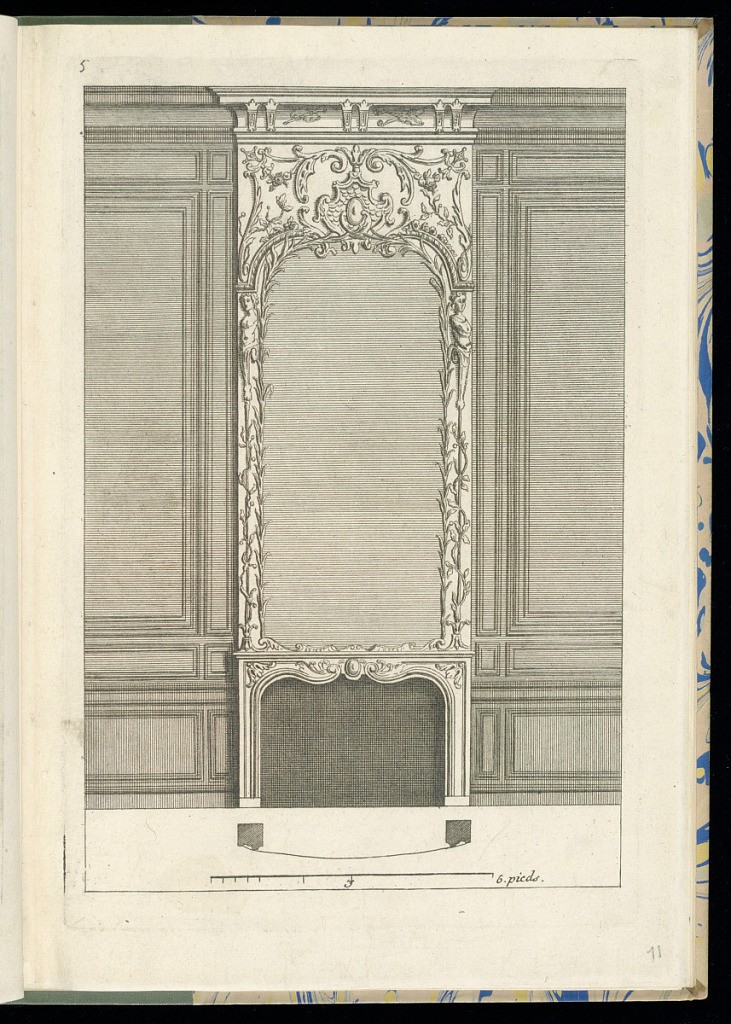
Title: Fireplace (Chimney Piece and Mantel) Design
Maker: Nicolas Guérard, French, ca.1648 – 1719
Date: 1715–19
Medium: Etching and engraving on laid paper
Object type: Print
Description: An interior wall elevation with a fireplace (chimney piece and mantel) design in the center, flanked by plain paneling with molding. The mantel is curvilinear with scrolling acanthus leaves and fleurons motifs with a central oval cartouche. The overmantel mirror frame is decorated with leaves, sprigs with leaves, scrolling leaves (rinceaux), and fleurons, with terminal herm figures in the upper corners supporting the arched panel above. The panel above the overmantel mirror features a central cartouche with a fish scale pattern, scrolling leaves (rinceaux), fleurons, a running ribbon pattern for the molding, festoons of flowers, and c-scrolls. The cornice is decorated with corbels and trophies. There is a plan view of the mantel shape and a scale below. The plate is numbered.